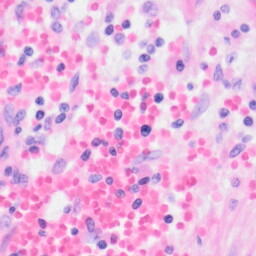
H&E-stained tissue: Kidney